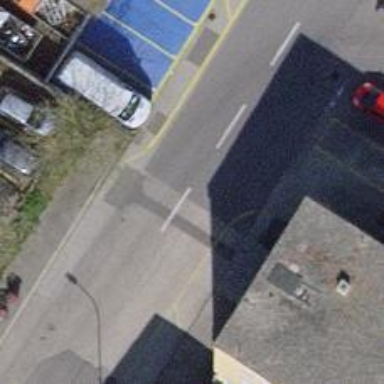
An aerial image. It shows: Unmarked crossing on footway.